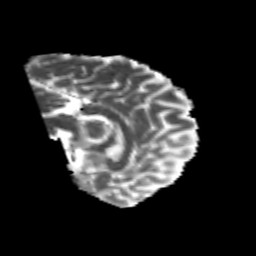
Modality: MD
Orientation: sagittal
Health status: healthy
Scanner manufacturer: philips
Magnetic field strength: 3 T
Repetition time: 6.964 s
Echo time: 0.092 s